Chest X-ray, AP view. Patient: 62 years old, sex F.
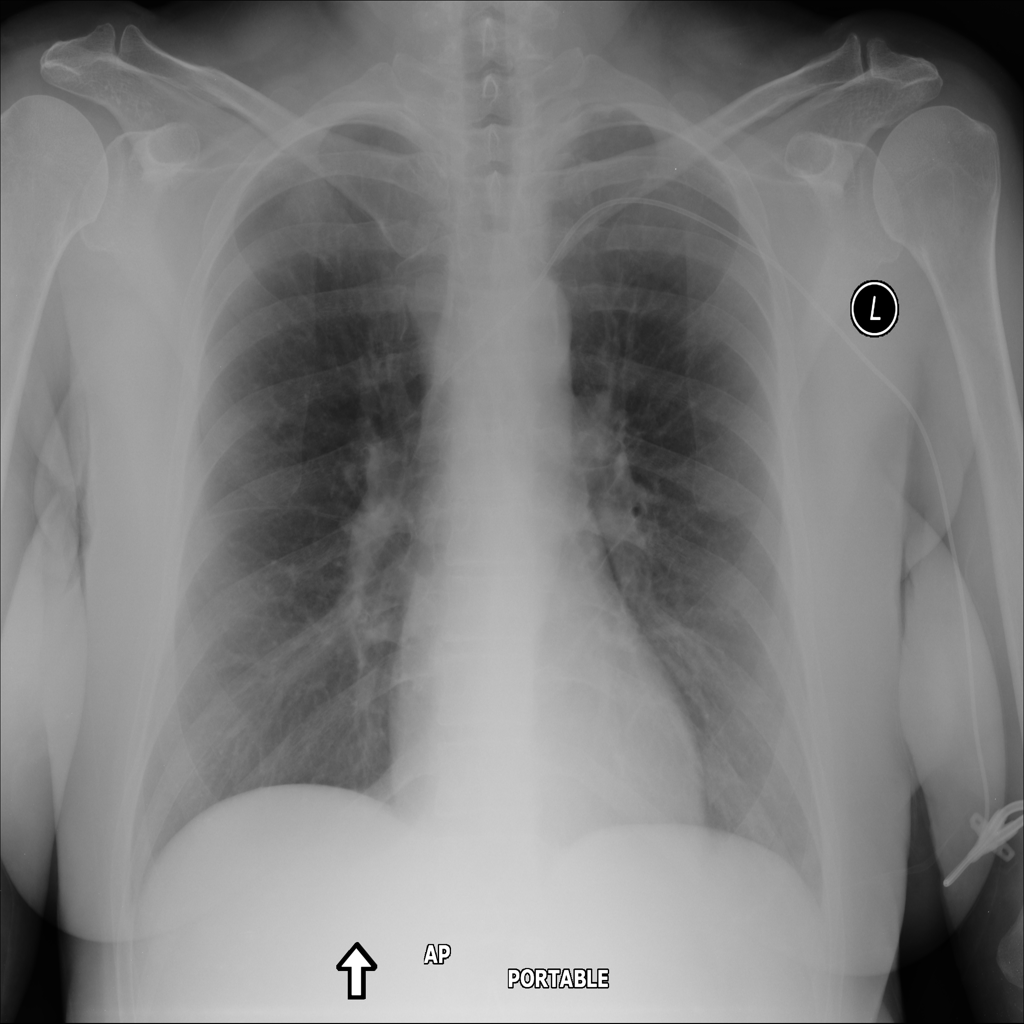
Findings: No Finding